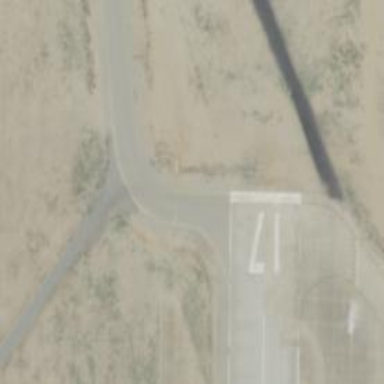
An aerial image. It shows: Image of taxiway at airport.